Question: Here's the setup: This is for an ecommerce art site where some paintings are canvas transfers. The painting wraps around the sides and top and bottom of the canvas. We have high-res images of the entire painting, but what we want to display is a quasi-3D representation of the image in which you can see how the sides of the painting wrap around the canvas. Here's a rough sketch of what I'm talking about:

My question is, how can I rotate an image in 3D space? The approach I think I'd like to take, is to cut off a portion of the top and side of the image, and rotate then in 3D and then stich it back on to the top and side to give it the 3D look. How do I go about about doing that? It can be done using any .Net technology (GDI+, WPF etc.).
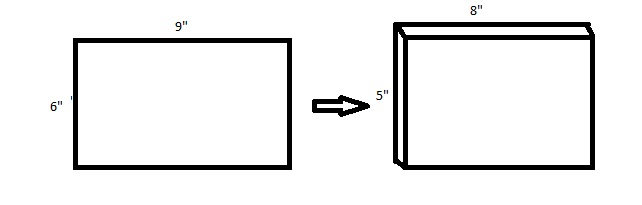
Answer: In WPF using the ViewPort3D class you can create a cuboid which is 8x5x1 units. Create the image as a texture and then apply the texture to the front face (8x5) and the side faces (5x1) and the top and bottom faces (8x1) using texture coordinates. The front face coordinates should be: (1/9, 1/6), (8/9, 1/6), (1/9, 5/6) and (8/9, 5/6) for the front face, and from the nearest edge to those coordinates for the sides, e.g. for the left side: (0, 1/6), (1/9, 1/6), (0, 5/6) and (1/9, 5/6) for the left side.
Edit:
If you then want to be able to perform rotations on the 3D canvas model you can follow the advice here:
<URL>